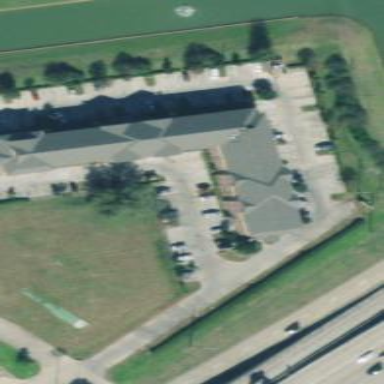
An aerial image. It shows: Hotel building.